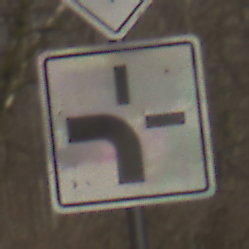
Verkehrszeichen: VerlaufVorfahrtsstrasse1
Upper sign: Vorfahrtsstrasse
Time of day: MorningAfternoon
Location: Outdoor (Nature)
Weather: Clear
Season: Winter
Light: Natural